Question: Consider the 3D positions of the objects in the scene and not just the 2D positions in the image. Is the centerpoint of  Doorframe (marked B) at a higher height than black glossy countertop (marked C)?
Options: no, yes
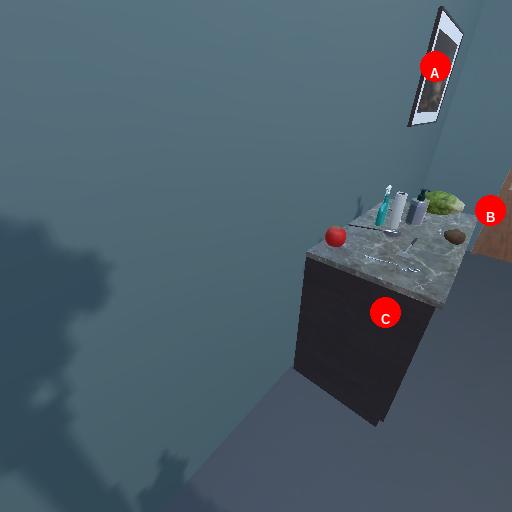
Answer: no